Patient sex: M
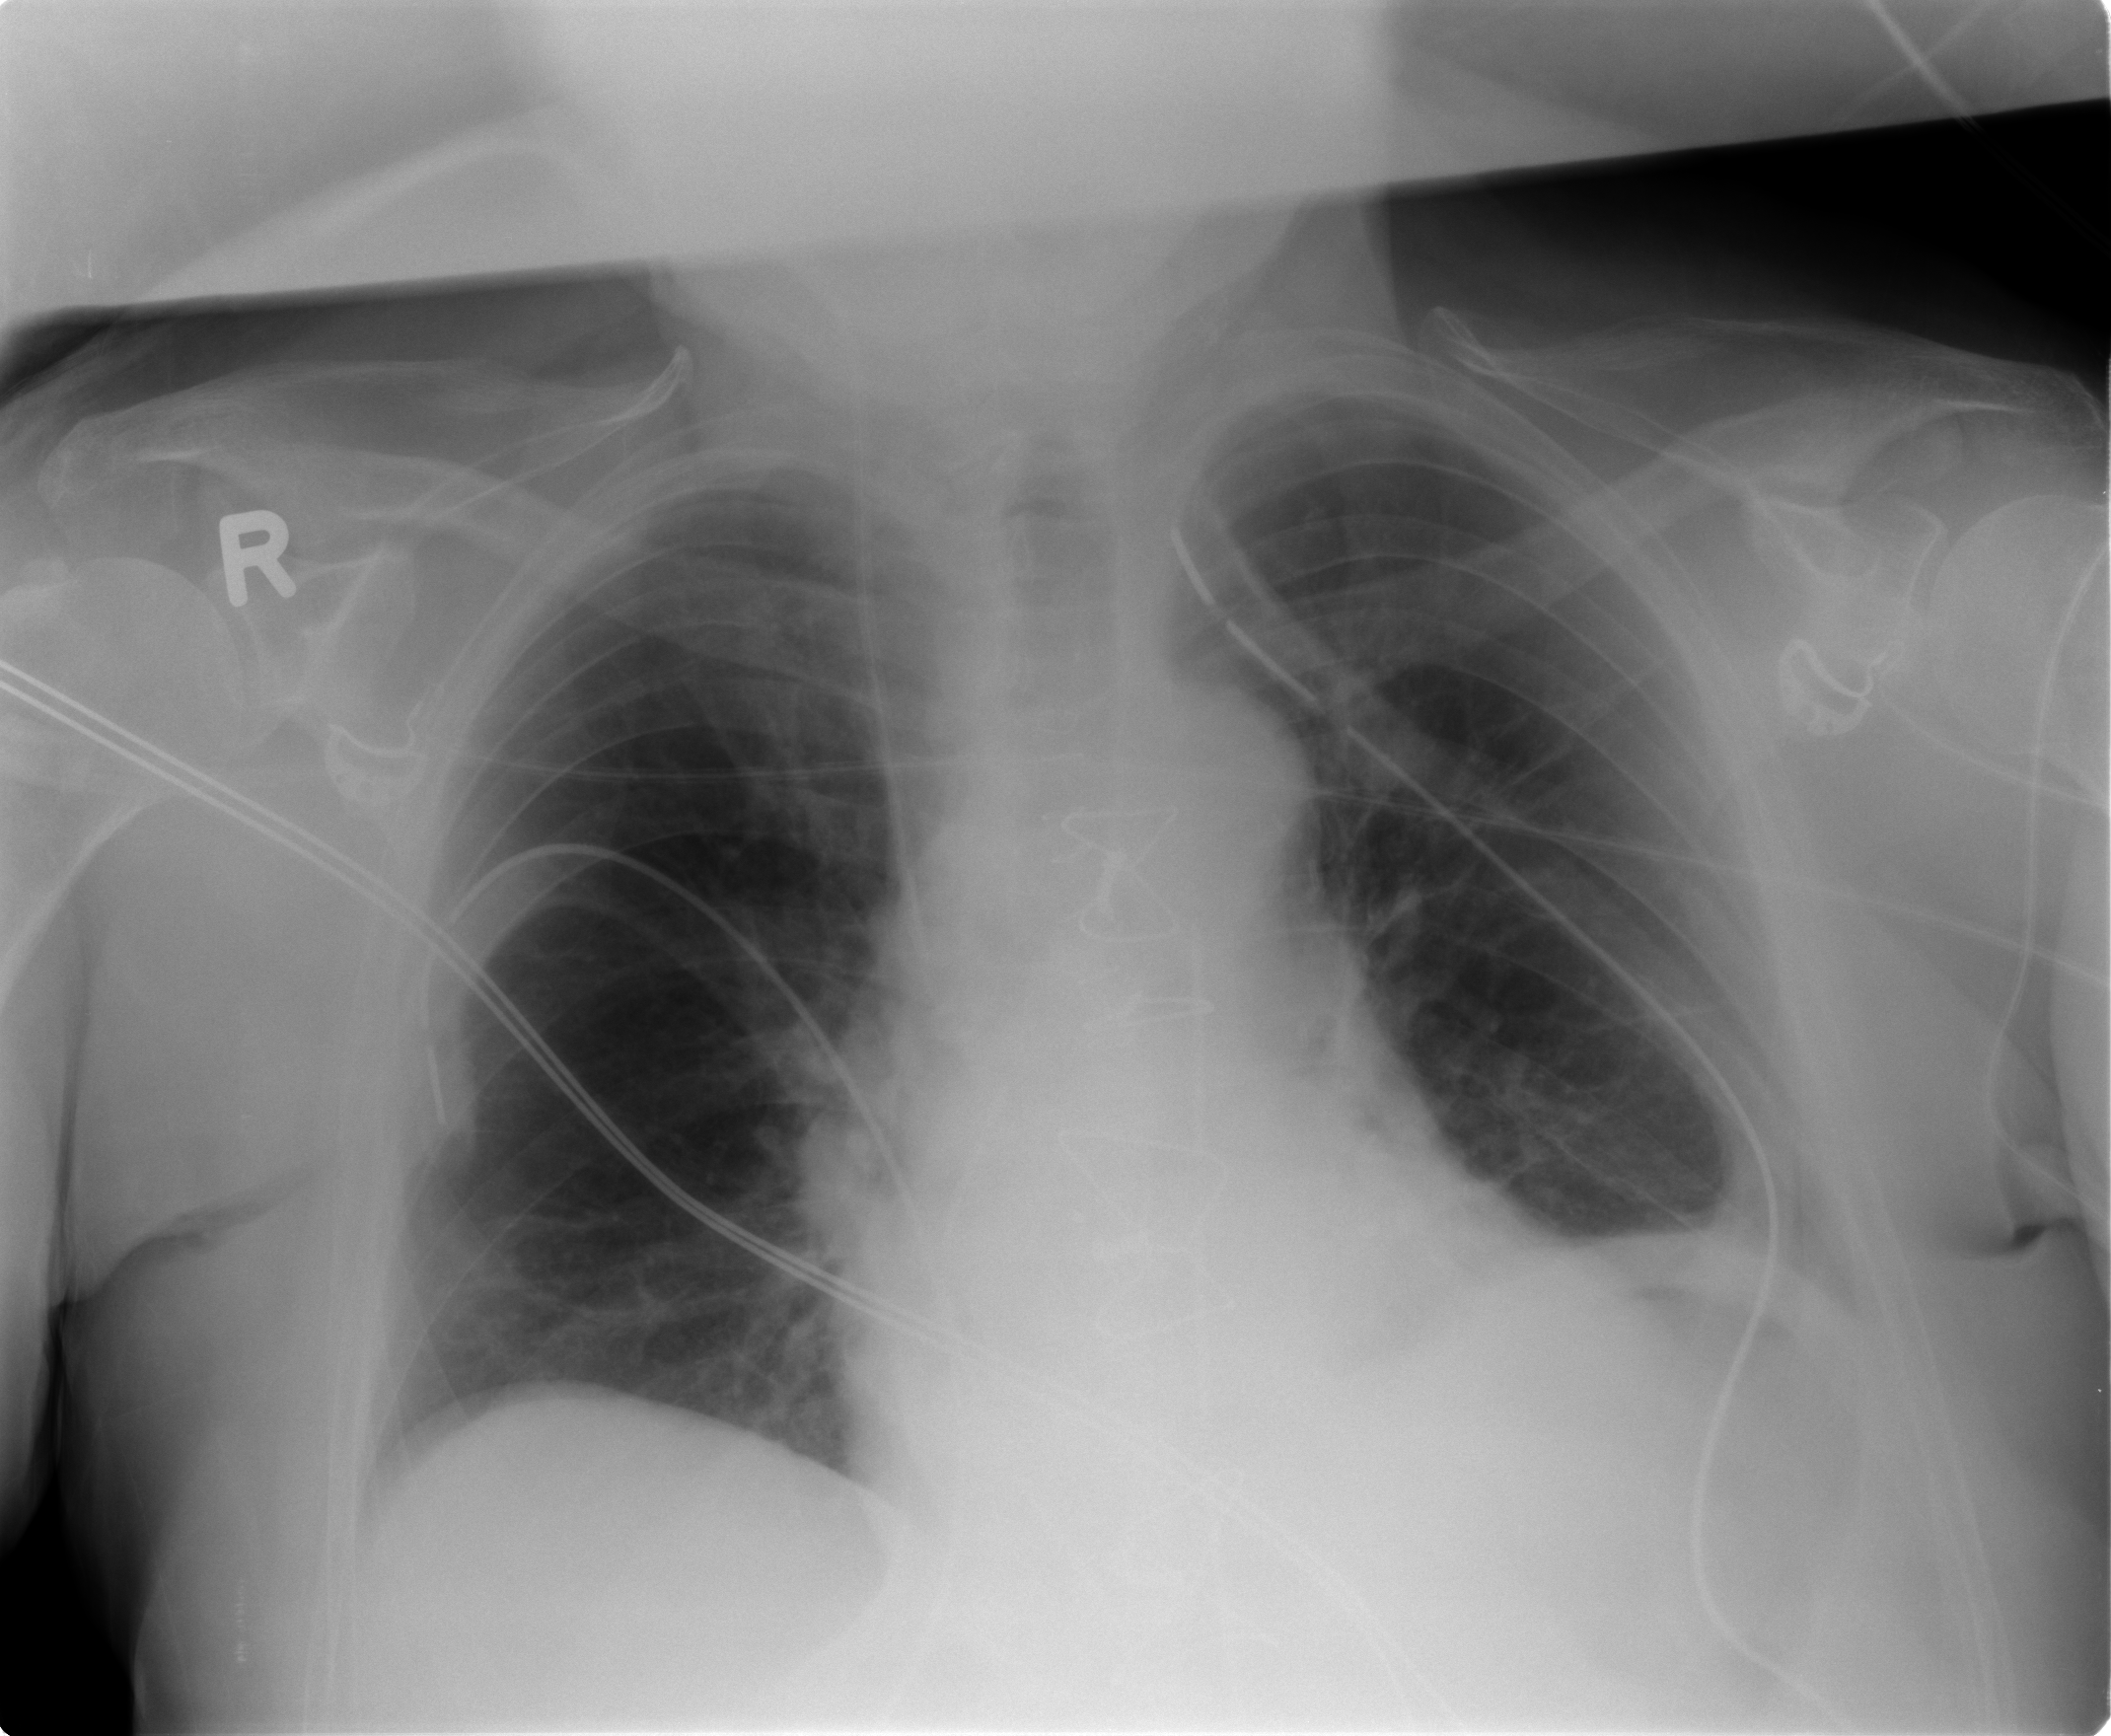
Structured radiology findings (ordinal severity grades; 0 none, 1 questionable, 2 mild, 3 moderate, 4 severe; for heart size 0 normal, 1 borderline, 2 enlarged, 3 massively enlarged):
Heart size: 0
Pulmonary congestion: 2
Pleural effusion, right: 0
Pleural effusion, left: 1
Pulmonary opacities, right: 0
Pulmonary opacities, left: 0
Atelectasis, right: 2
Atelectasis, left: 2